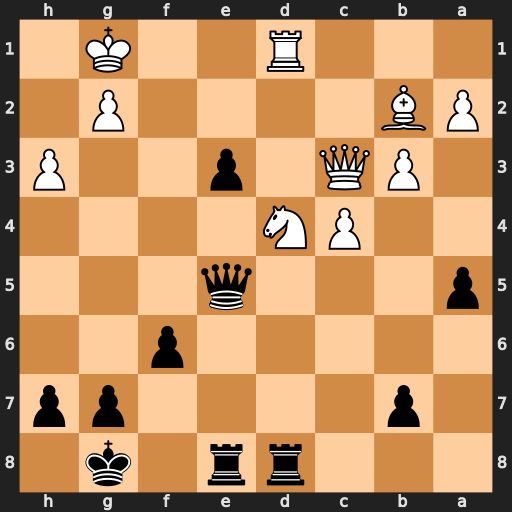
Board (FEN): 3rr1k1/1p4pp/5p2/p3q3/2PN4/1PQ1p2P/PB4P1/3R2K1
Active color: b
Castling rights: -
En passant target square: -
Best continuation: Qg3 Qc2 Rxd4 Bxd4 e2